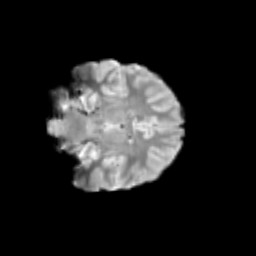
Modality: T2w
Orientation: coronal
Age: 13
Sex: female
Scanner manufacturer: siemens
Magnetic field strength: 3 T
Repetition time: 3.8 s
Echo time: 0.07 s